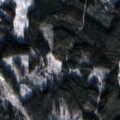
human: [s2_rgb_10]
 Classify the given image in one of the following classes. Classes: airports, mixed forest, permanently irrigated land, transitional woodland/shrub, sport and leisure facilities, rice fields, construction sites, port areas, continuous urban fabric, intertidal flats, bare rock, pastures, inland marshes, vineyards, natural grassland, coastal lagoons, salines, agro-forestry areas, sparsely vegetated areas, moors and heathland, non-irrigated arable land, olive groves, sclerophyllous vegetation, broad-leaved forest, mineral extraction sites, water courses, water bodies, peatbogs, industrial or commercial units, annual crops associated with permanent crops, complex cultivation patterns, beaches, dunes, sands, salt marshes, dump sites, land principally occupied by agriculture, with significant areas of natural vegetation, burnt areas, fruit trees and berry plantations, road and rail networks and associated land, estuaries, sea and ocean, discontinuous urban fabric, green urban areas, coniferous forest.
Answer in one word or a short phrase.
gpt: land principally occupied by agriculture, with significant areas of natural vegetation, broad-leaved forest, coniferous forest, mixed forest, inland marshes